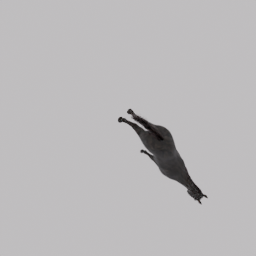
Label: animals